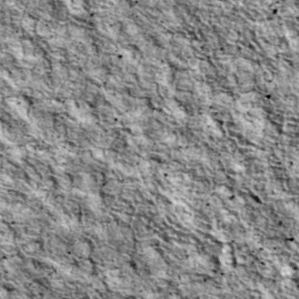
Label: non_frost